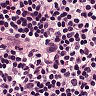
Metastatic tissue present: no